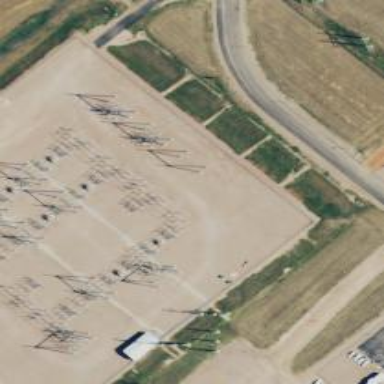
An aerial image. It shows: Switch used for power control.